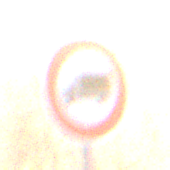
Verkehrszeichen: VerbotFuerKraftfahrzeugeUeberDreiKommaFuenfTonnen
Umgebung: Outdoor, Nature
Tageszeit: SunriseSunset
Wetter: Clear
Licht: Natural
Jahreszeit: Autumn
Kontrast: HighContrast